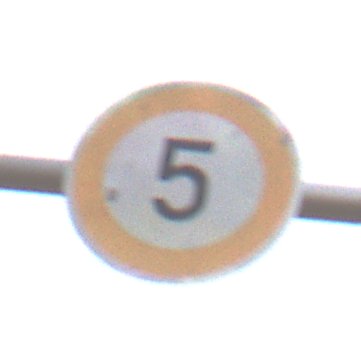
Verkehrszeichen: Geschwindigkeit5
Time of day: Midday
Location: Outdoor (Suburban)
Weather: Overcast
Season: NotSpecified
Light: Natural